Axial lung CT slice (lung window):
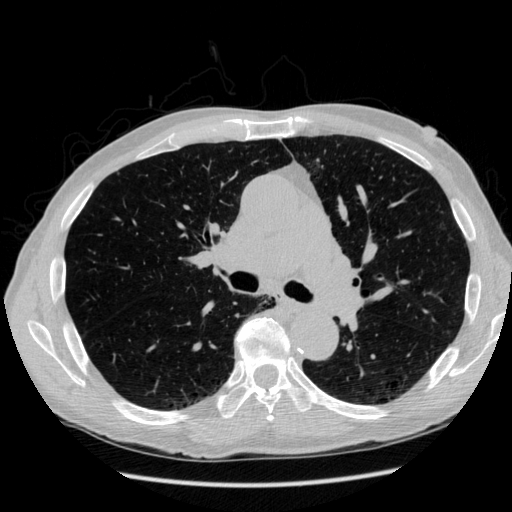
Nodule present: no